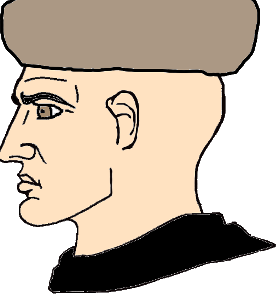
Label: 4_Yes_Chad